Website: apple
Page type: payment
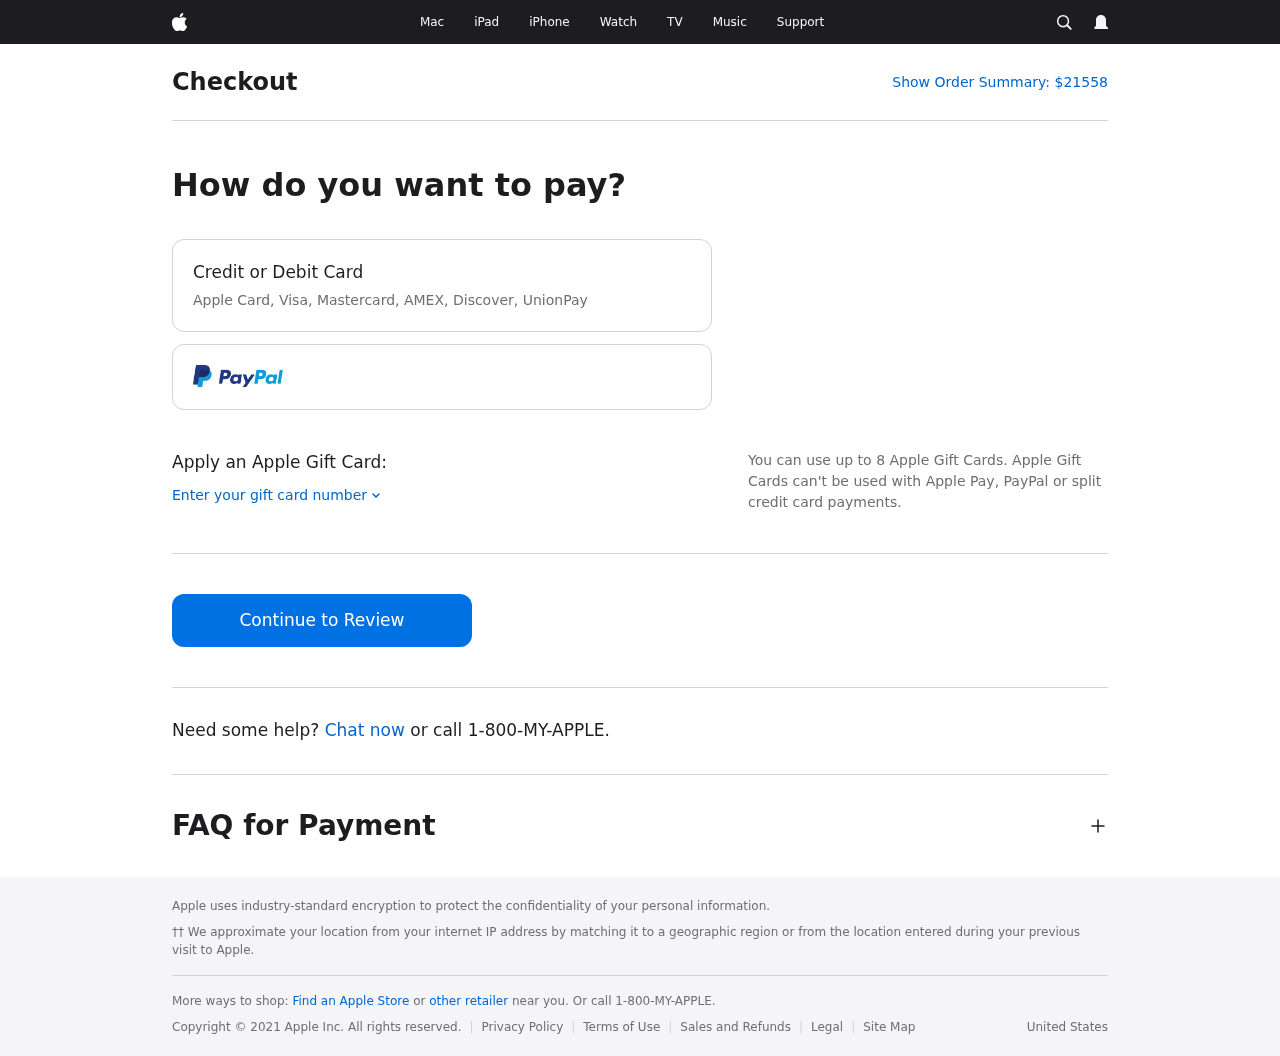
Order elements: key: ORDER_TOTAL
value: $21558